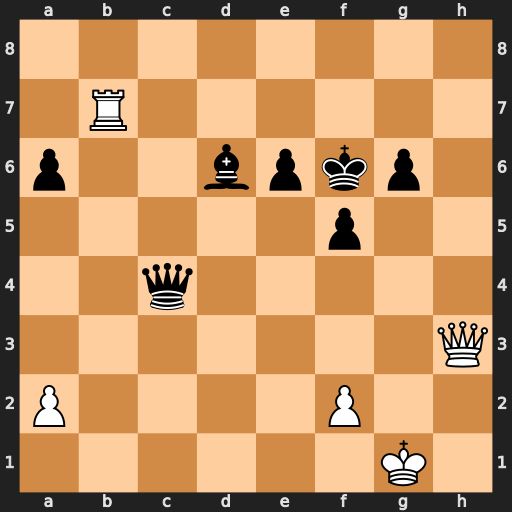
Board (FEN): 8/1R6/p2bpkp1/5p2/2q5/7Q/P4P2/6K1
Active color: w
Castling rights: -
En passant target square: -
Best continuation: Qh8+ Kg5 Qd8+